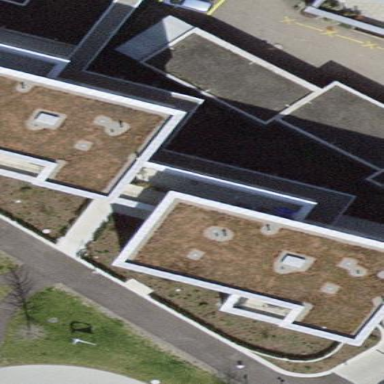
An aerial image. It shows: Apartment building with flat roof.